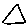
Label: triangle